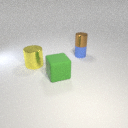
small blue rubber cylinder behind large yellow metal cylinder